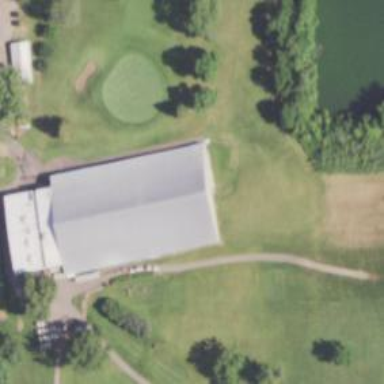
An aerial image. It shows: Golf clubhouse.